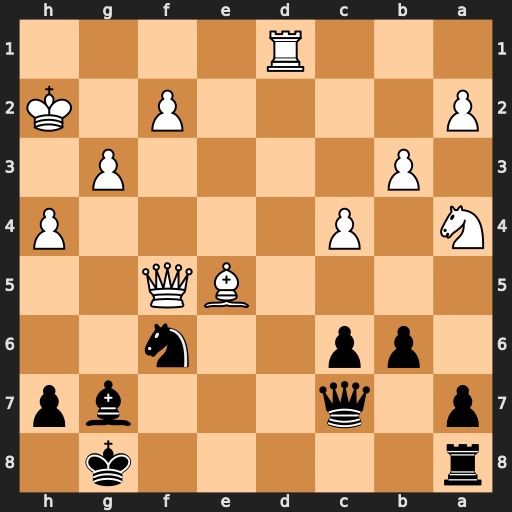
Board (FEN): r5k1/p1q3bp/1pp2n2/4BQ2/N1P4P/1P4P1/P4P1K/3R4
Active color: b
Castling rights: -
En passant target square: -
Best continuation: Qxe5 Qxe5 Ng4+